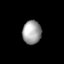
Tissue: lung
Cell type: Fibroblasts
Senescence score: 0.6388
Nuclear area (px): 431
Mean DAPI intensity: 161.346